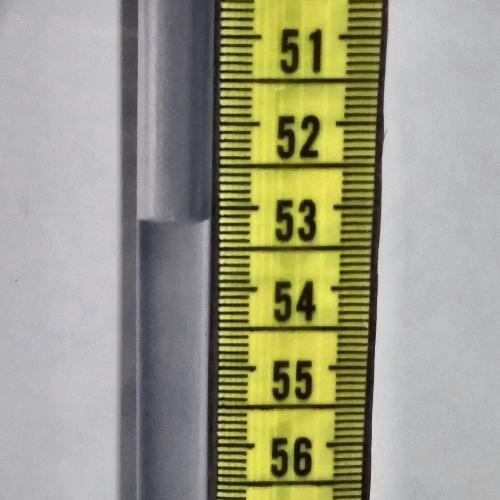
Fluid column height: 53.2 cm